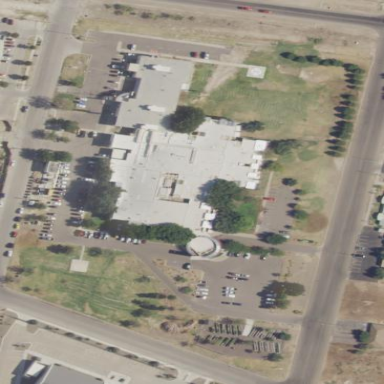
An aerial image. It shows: Healthcare facility identified as hospital.